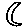
Label: moon